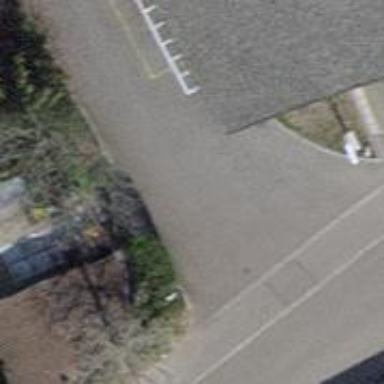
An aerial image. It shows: Driveway.